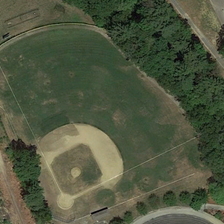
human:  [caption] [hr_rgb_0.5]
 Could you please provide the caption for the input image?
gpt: many green trees are near a baseball field .

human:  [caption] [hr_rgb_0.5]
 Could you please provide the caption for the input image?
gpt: many green trees are near a baseball field .

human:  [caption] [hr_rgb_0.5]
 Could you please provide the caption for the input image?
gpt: many green trees are near a baseball field .

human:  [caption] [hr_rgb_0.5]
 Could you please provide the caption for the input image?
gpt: many green trees are near a baseball field .

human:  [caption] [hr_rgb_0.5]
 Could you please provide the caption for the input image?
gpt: many green trees are near a baseball field .